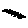
Label: zigzag